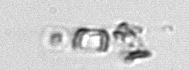
Label: Skeletonema